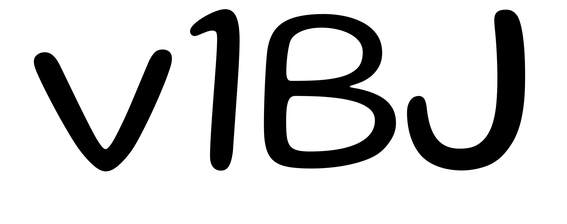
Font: Gluten_Light